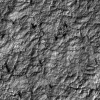
Atmospheric dust classification: not_dusty